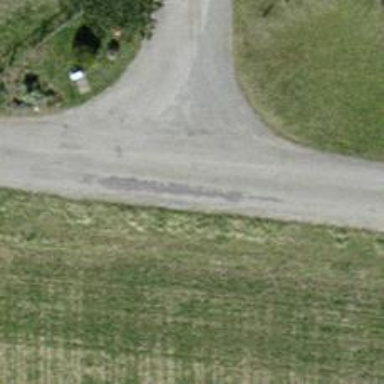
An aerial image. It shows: Unclassified road with asphalt surface.